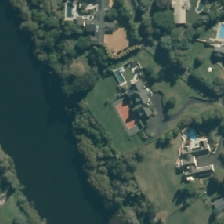
Land cover: urban_build_up